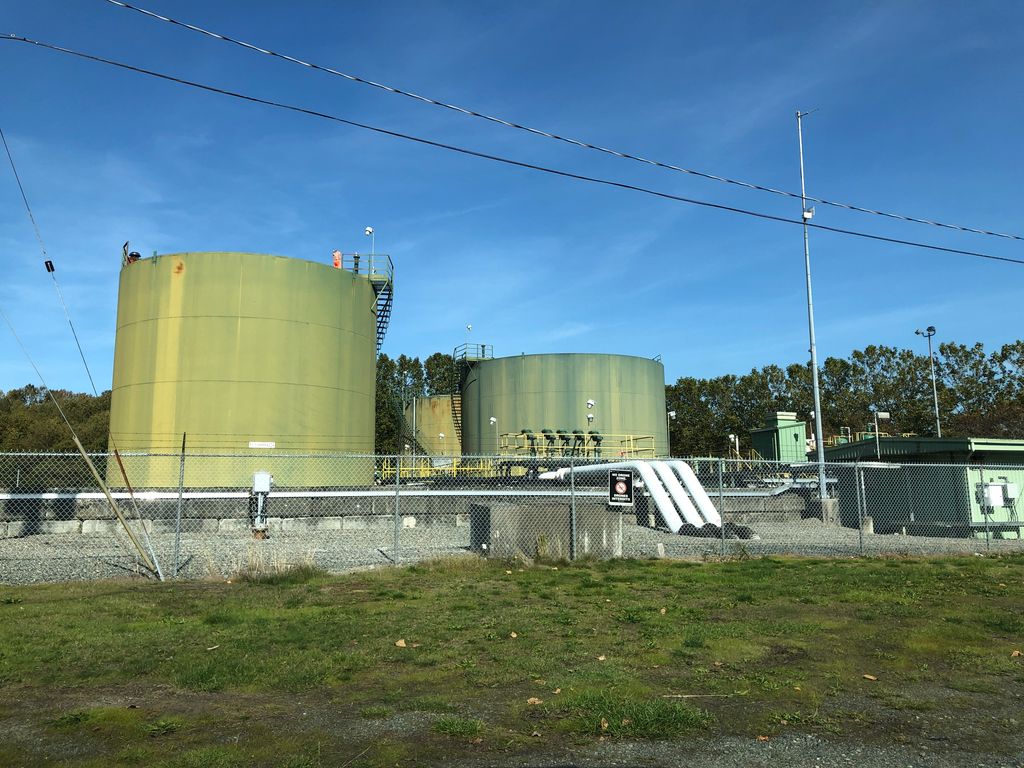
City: vancouver